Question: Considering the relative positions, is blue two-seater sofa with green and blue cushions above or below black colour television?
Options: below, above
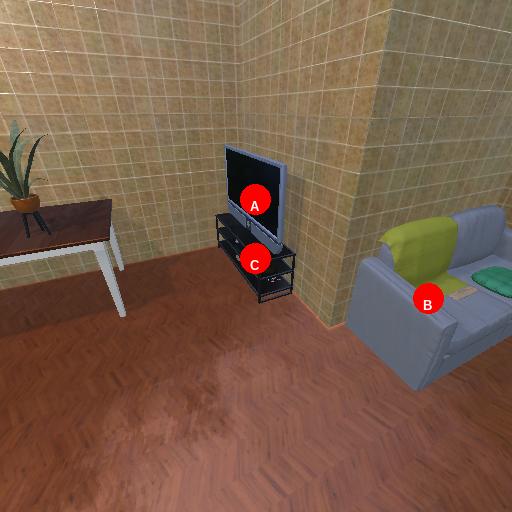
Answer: below